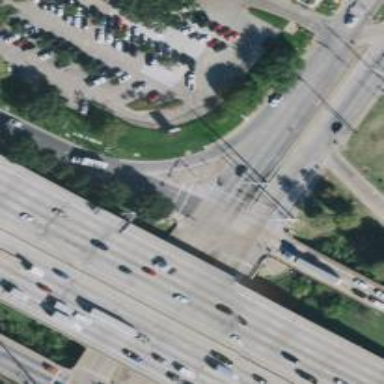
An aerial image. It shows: Secondary road with separate sidewalk.